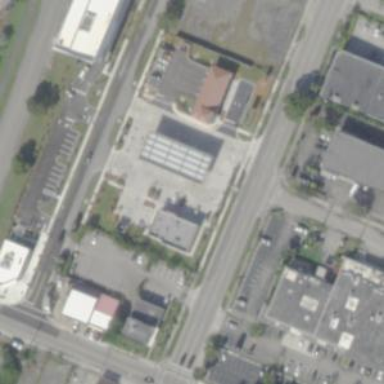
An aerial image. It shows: Convenience shop.